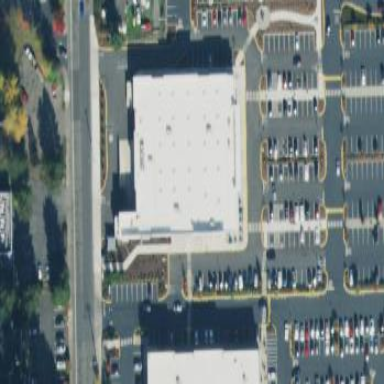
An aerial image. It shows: Supermarket located in building.